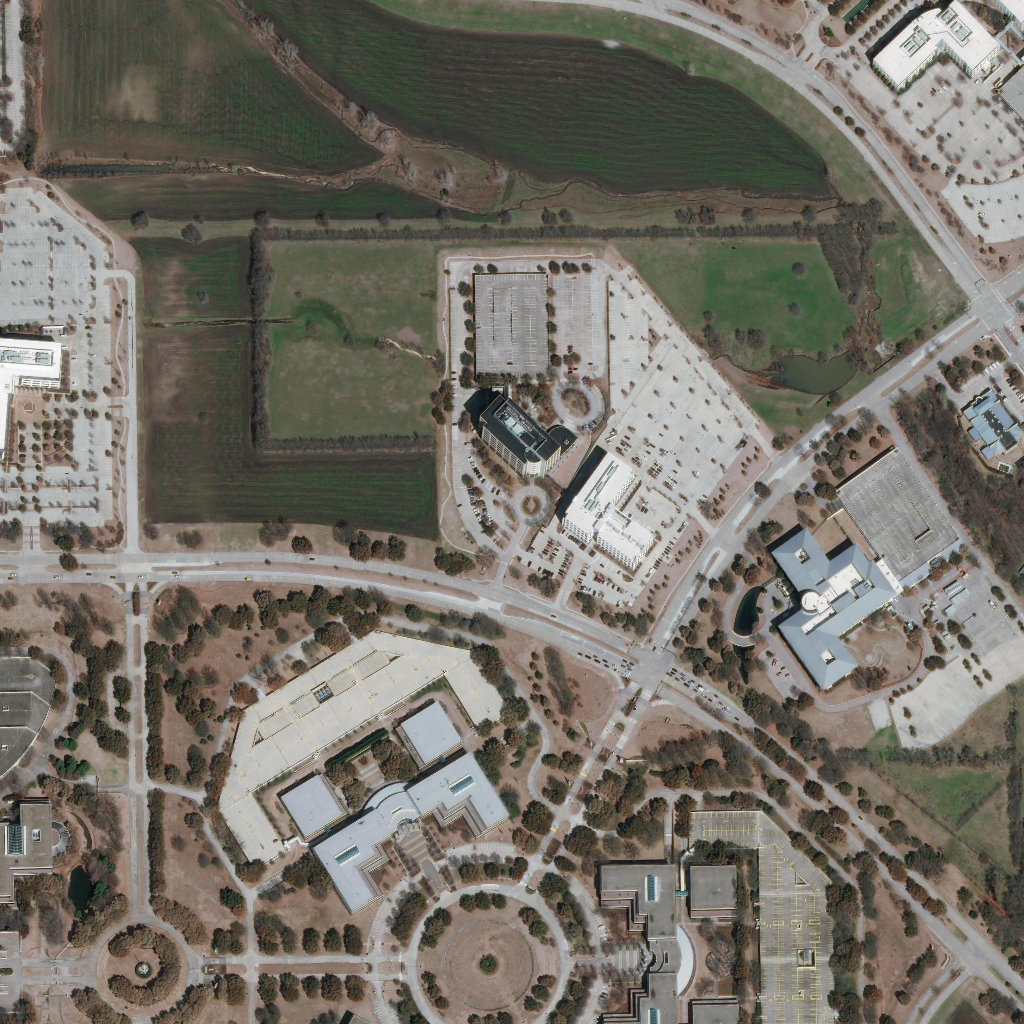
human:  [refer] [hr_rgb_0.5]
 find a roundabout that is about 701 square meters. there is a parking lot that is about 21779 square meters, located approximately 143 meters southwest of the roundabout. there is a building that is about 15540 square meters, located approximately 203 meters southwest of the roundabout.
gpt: <box>[[50, 47, 53, 51, 0]]</box>

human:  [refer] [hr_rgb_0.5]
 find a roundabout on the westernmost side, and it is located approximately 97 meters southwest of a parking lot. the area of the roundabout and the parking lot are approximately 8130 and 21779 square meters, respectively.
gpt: <box>[[7, 88, 20, 100, 0]]</box>

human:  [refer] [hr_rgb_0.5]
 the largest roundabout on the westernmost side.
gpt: <box>[[7, 88, 20, 100, 0]]</box>